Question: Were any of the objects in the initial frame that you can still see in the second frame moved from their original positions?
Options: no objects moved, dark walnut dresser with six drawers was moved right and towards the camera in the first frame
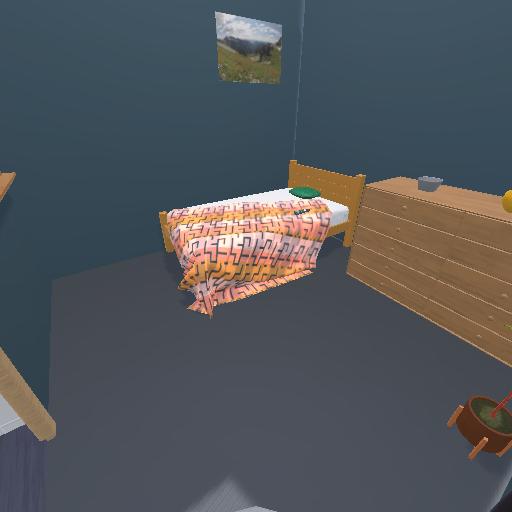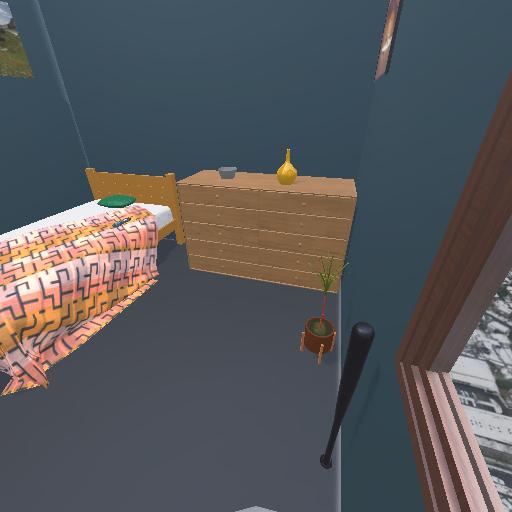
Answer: no objects moved